Field crop: tomato
Growth stage: 2
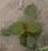
Species: solanum